Question:
I have two concerns regarding my Google map integration
1 . the info container is being displayed like this
2 . let it be anyone one of those three pointers i click Info Container is being shown at the same place.
how do i resolve this
Here is my code
'''
for(var gMarker = 0; gMarker < userData.records.length ; gMarker++){
var gMarkerThisImage = userData.records[gMarker].LatLng;
var marker = new google.maps.Marker({
position: new google.maps.LatLng(gMarkerThisImage[0], gMarkerThisImage[1]),
map: map,
title: 'U.S.A center'
});
(function(Marker) {
console.log(gMarkerThisImage[0], gMarkerThisImage[1]);
var contentString = '<div id="imageContent">'+
'<img src="'+userData.records[gMarker].imagePath+'" width = "100" height="100" alt = >'+
'</div>';
var infowindow = new google.maps.InfoWindow({
content: contentString ,
position : new google.maps.LatLng(gMarkerThisImage[0], gMarkerThisImage[1])
});
google.maps.event.addListener(marker, 'click', function() {
infowindow.open(map,marker);
});
/*google.maps.event.addListener(marker, 'mouseout', function() {
infowindow.close(map,marker);
});*/
}(marker));
}
'''
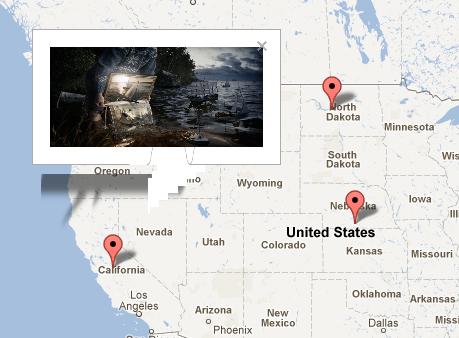
Answer: I have reorganized your code, have a look at it-
'''
var infowindow = new google.maps.InfoWindow(); //declare it globally if you want one infowindow at a time.
for(var gMarker = 0; gMarker < userData.records.length ; gMarker++){
var gMarkerThisImage = userData.records[gMarker].LatLng;
var marker = new google.maps.Marker({
position: new google.maps.LatLng(gMarkerThisImage[0], gMarkerThisImage[1]),
map: map,
title: 'U.S.A center'
});
(function(Marker) {
console.log(gMarkerThisImage[0], gMarkerThisImage[1]);
var contentString = '<div id="imageContent">'+
'<img src="'+userData.records[gMarker].imagePath+'" width = "100" height="100" alt = >'+
'</div>';
myWindow(marker,contentstring);
});
}(marker));
}
function myWindow(mark, content)
{
google.maps.event.addListener(mark, 'mouseover', function() {
infowindow.open(map,mark);
infowindow.setContent(content);
});
}
'''